Aerial crown-view tile of a tropical tree (Barro Colorado Island, Panama), acquired 20250317:
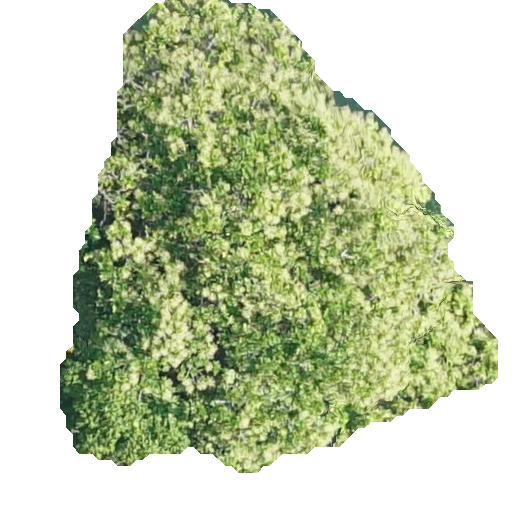
Species: Anacardium excelsum
GBIF accepted scientific name: Anacardium excelsum
Crown area: 210.776 m²